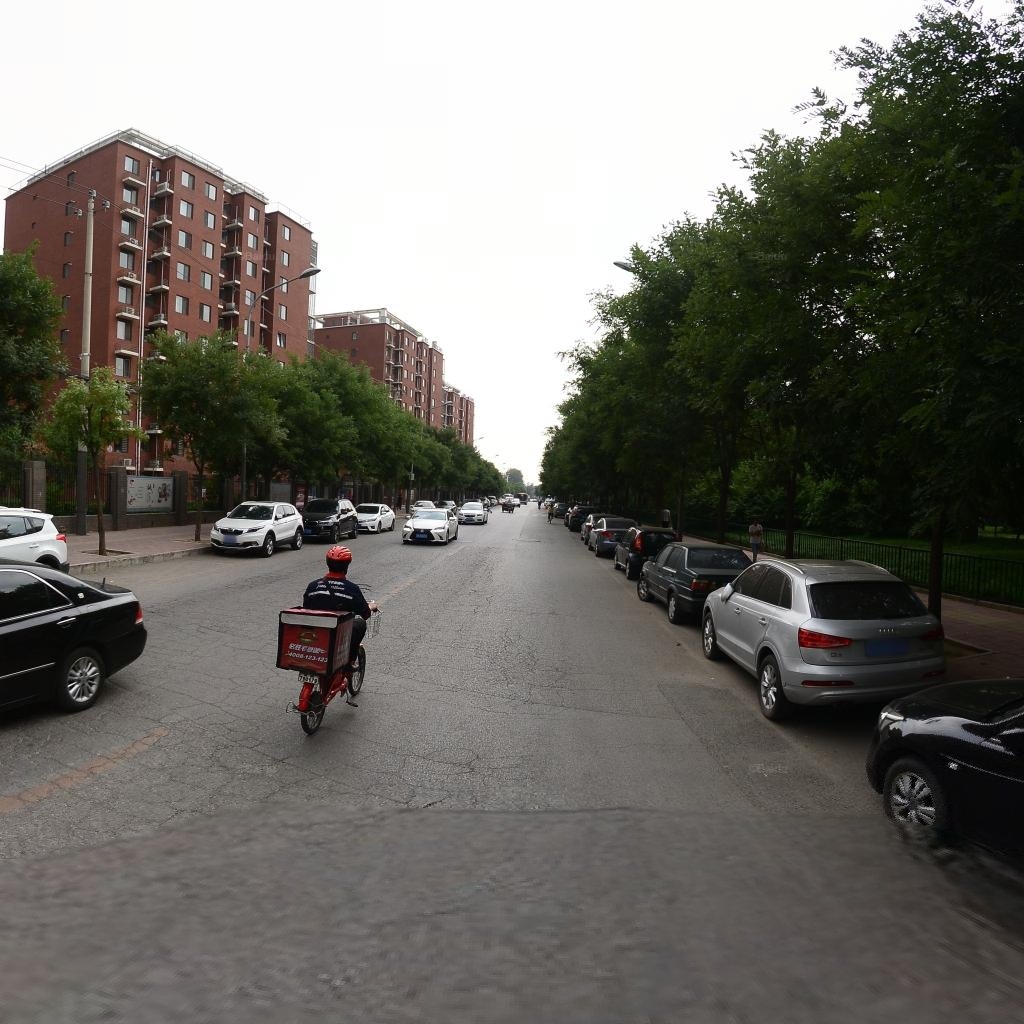
Region: Haidian
Road damage annotations: alligator crack